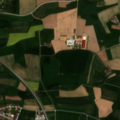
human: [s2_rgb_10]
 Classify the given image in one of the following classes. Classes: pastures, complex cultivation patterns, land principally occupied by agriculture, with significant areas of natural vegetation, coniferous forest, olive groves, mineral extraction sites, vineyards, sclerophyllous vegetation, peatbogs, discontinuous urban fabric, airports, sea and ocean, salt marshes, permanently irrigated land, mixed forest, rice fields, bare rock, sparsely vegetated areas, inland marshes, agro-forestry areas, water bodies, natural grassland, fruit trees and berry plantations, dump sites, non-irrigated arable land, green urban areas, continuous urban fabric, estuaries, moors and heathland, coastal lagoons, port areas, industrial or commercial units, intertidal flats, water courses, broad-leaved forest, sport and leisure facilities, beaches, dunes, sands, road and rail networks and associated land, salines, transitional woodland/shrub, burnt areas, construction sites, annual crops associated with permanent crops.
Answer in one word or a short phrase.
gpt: discontinuous urban fabric, non-irrigated arable land